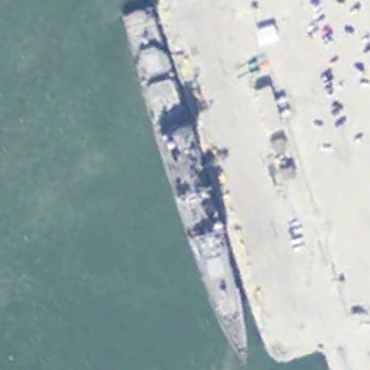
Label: Ticonderoga-class_cruiser